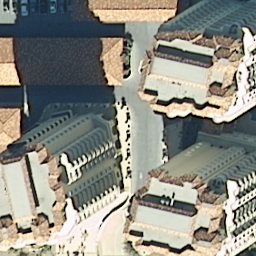
Label: buildings